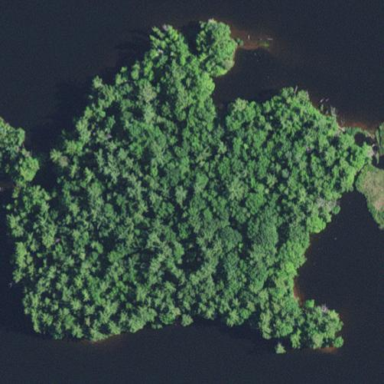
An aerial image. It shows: Islet.